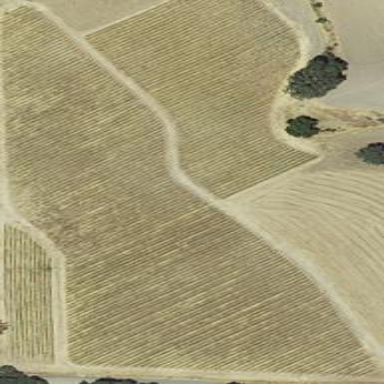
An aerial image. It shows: Vineyard growing grapes.